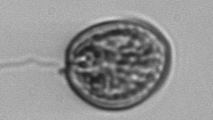
Label: Prorocentrum